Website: slack
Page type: stored-credit-cards
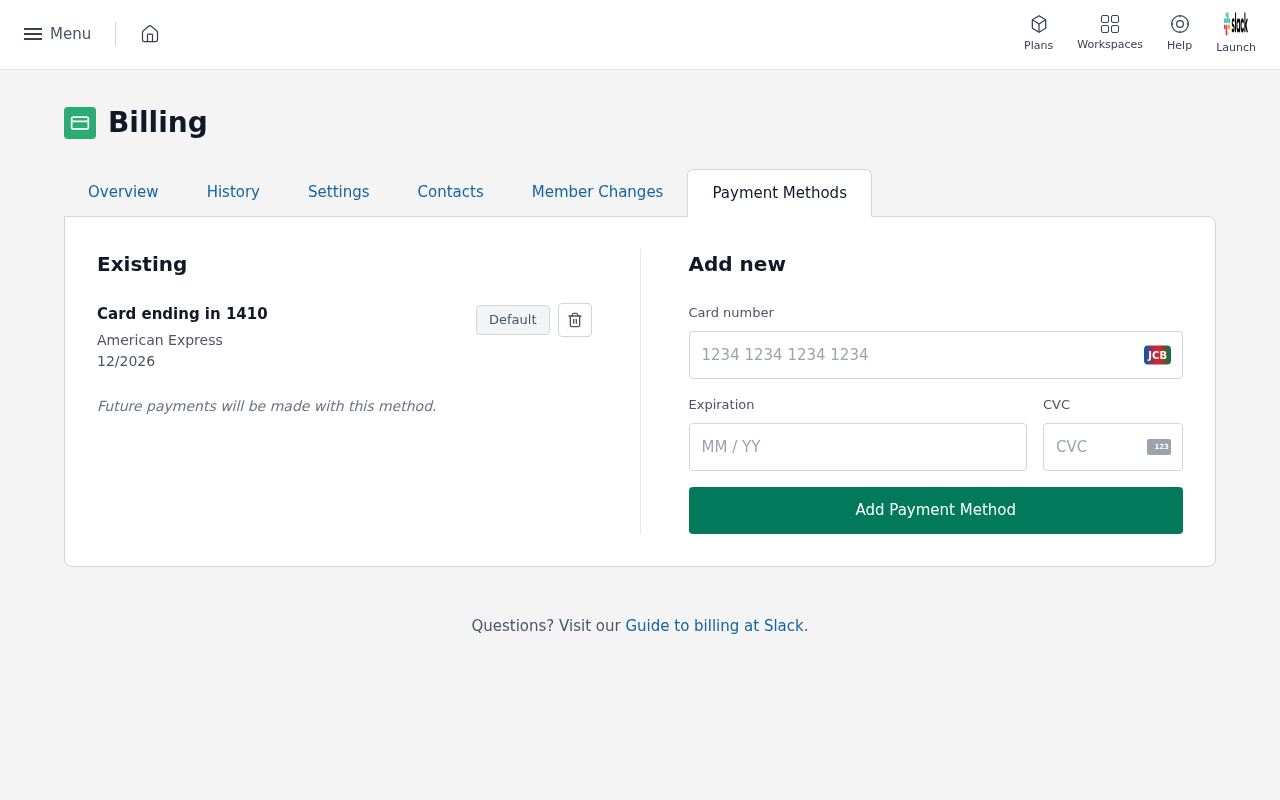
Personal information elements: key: PII_CARD_CVV
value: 8460
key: PII_CARD_EXPIRY
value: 12/2026
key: PII_CARD_EXPIRY
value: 12/26
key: PII_CARD_LAST4
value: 1410
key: PII_CARD_NUMBER
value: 3424 3945 8551 410
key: PII_CARD_TYPE
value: American Express